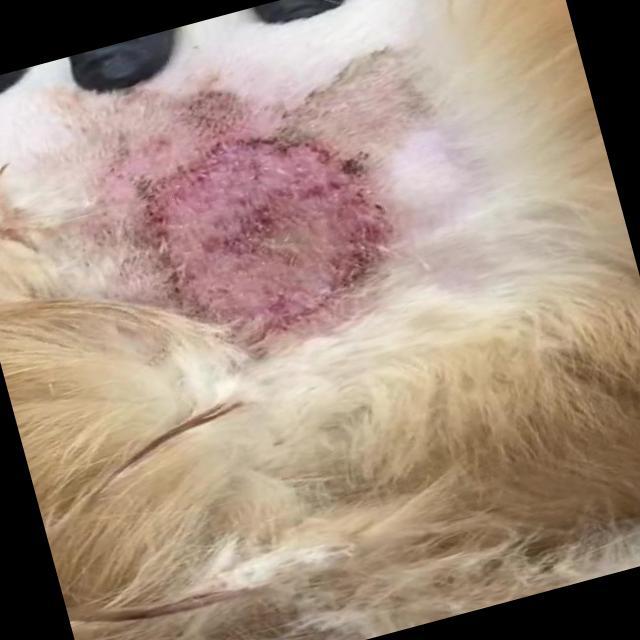
Canine dermatitis — inflammation of the skin presenting with erythema, pruritus, papules, and excoriation. May be allergic, contact, or atopic in origin.